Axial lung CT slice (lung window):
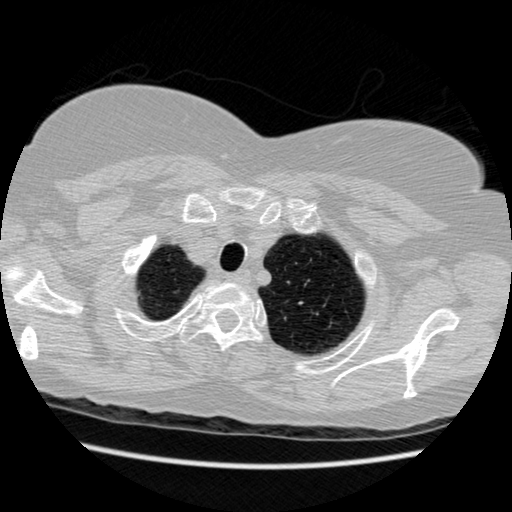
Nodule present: no